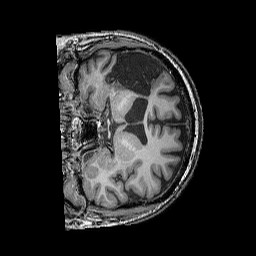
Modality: T1w
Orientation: coronal
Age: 54
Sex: male
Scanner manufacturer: siemens
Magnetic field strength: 3 T
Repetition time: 2.25 s
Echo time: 0.00411 s